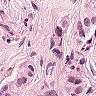
Metastatic tissue present: yes